Question: I have three divs (or any other block element): 'div1' is the parent, 'div2' and 'div3' are the two children. Both 'div2' and 'div3' have a fixed width. What is the necessary CSS to display 'div2' and 'div3' evenly distributed, horizontally, within 'div1'? As in the image, I want the value of 'x' to be equal for all three distances. I do not want to hard-code the positions of 'div2' and 'div3'.
You can see a JSFiddle of my attempt here: <URL>. However, this seems to place the divs on top of each other.
Note that I want to be able to achieve this without specifying the margins explicitly. In the same way that with just one div, I could set the left and right margins to 'auto', I'm wondering whether there is a similar approach with two divs.
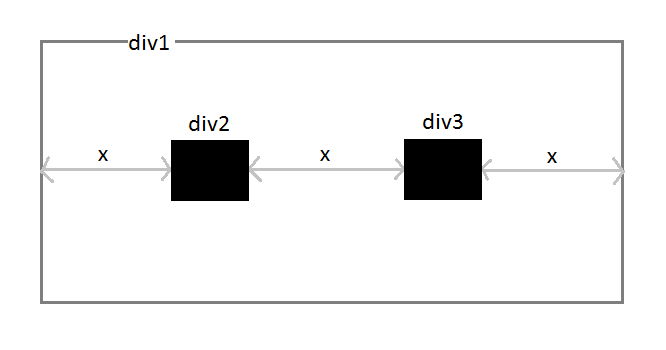
Answer: You haven't really specified a lot in your question, so I have no reason to assume that the following wouldn't work for you.
So just add equal margins to both sides of 'div2', then set the same margin for 'div3' but only on the right side, and apply 'float:left' to both. Of course you'll have to be sure that 'div1' is bigger than these.
You may choose to use percentages to better fit your needs, depending on the rest of your code.
'''
#div2 {
margin-left: 10px; /* or you could set this to any unit you want */
margin-right: 10px /* should be the same amount as above */
float:left;
}
#div3 {
margin-right: 10px /* again, should be the same amount as above */
float:left;
}
'''
I updated your fiddle that you kindly provided just now: <URL>
Here is a jQuery way to do the margin calculation automatically - it even has an input to the right of the black box where you can specify a different width for your divs: <URL>